Field crop: maize
Growth stage: 1
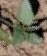
Species: datura